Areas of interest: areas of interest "Ji Gang No. 2 City"
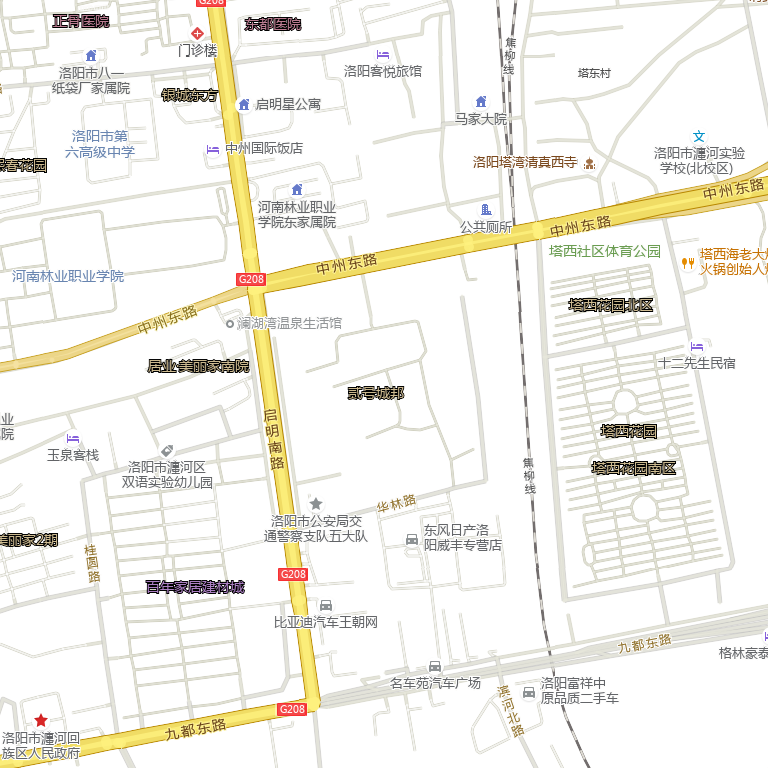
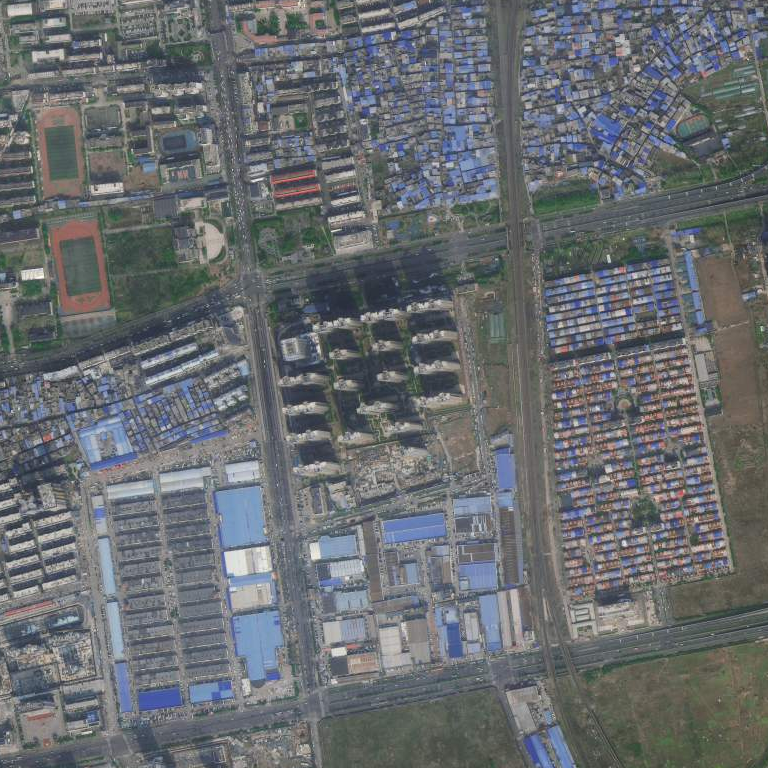